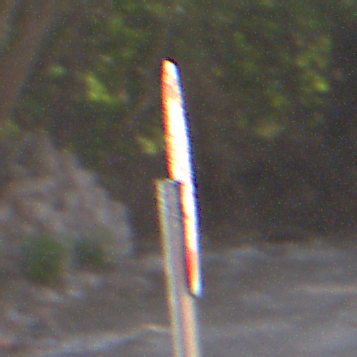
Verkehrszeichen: TatsaechlicheLaenge
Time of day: MorningAfternoon
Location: Outdoor (Suburban)
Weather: PartlyCloudy
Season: NotSpecified
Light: Natural